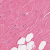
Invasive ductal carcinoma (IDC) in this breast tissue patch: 0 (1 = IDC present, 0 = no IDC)